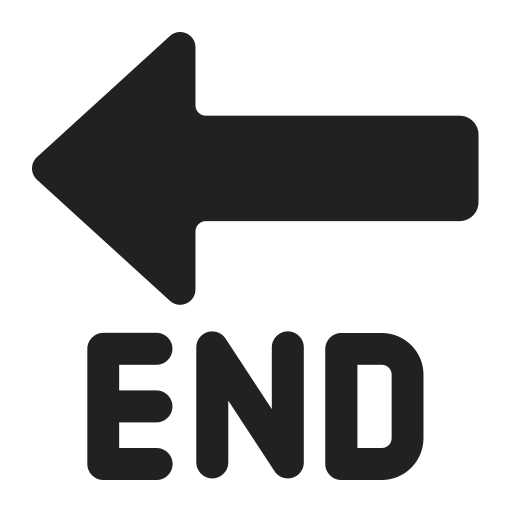
end arrow high contrast